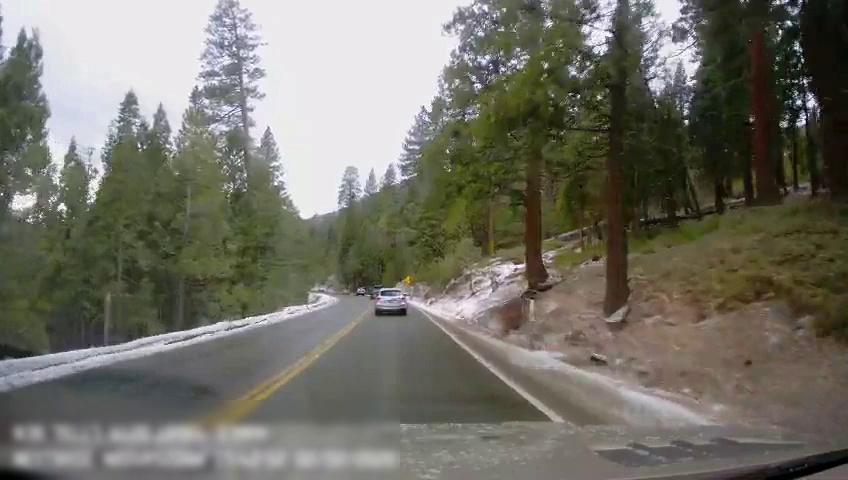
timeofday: Day
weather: Cloudy
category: Drivable Space
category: Vehicles | Car
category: Vehicles | Truck
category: Vehicles | Car
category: Lanes | Current Lane
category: Lanes | Current Lane
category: Lanes | Opposite Lane
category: Traffic | Signs